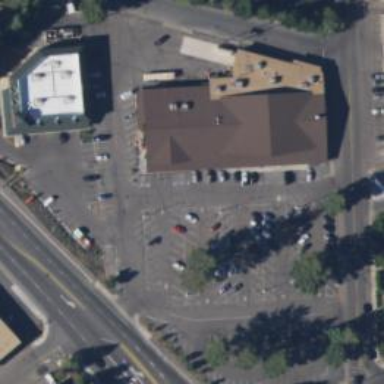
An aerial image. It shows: Retail area.